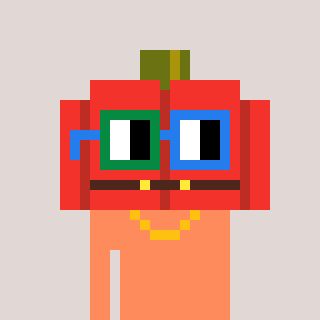
a pixel art character with square green and blue glasses, a pumpkin-shaped head and a peachy-colored body on a warm background